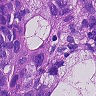
Metastatic tissue present: yes